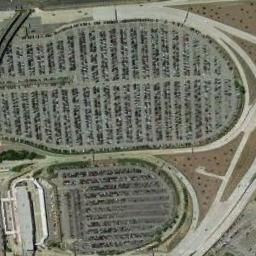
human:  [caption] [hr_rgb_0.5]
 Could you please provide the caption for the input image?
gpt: Many cars of different styles are on the parking lot .

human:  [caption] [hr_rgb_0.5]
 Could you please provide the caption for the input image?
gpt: Seven rows of cars were parked in the parking lot .

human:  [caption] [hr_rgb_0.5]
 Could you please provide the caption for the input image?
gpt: The two parking lots have lots of cars arranged neatly in lines .

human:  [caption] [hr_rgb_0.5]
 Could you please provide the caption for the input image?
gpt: The parking lot is full of cars next to the bare land .

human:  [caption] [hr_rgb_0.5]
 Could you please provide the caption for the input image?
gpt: There are hundreds of cars on the parking lot .